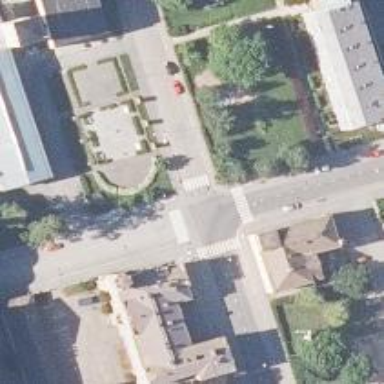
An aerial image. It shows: Uncontrolled crossing on the road.